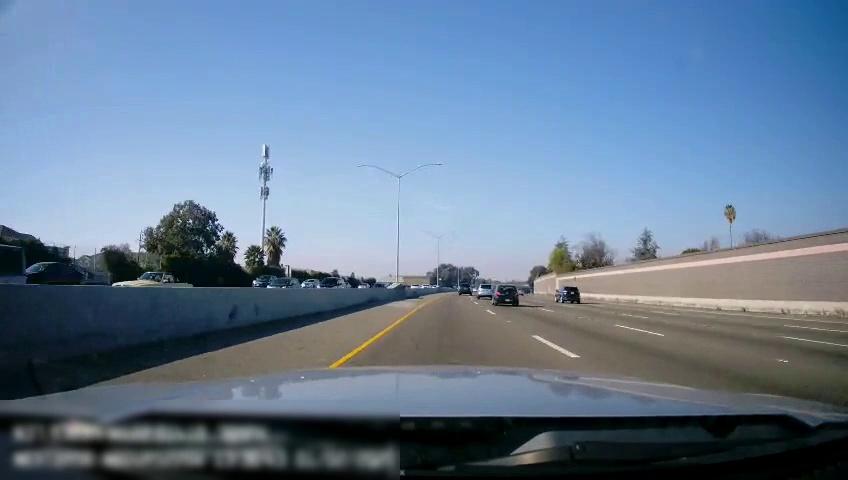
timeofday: Day
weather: Sunny
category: Drivable Space
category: Vehicles | SUV
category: Vehicles | Car
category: Vehicles | Truck
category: Vehicles | SUV
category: Vehicles | SUV
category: Vehicles | SUV
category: Vehicles | SUV
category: Vehicles | Car
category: Vehicles | SUV
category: Vehicles | SUV
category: Vehicles | SUV
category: Vehicles | SUV
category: Vehicles | SUV
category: Lanes | Current Lane
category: Lanes | Current Lane
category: Lanes | Alternate Lane
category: Lanes | Alternate Lane
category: Lanes | Alternate Lane
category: Lanes | Alternate Lane